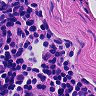
Metastatic tissue present: no